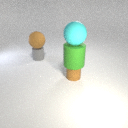
small gray rubber cylinder below large brown rubber sphere